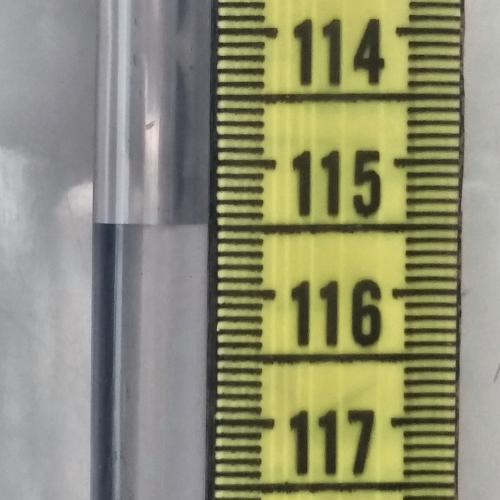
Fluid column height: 115.5 cm